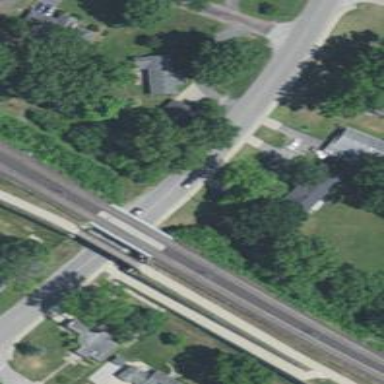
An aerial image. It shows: Bridge for light rail railway with electrified contact lines.